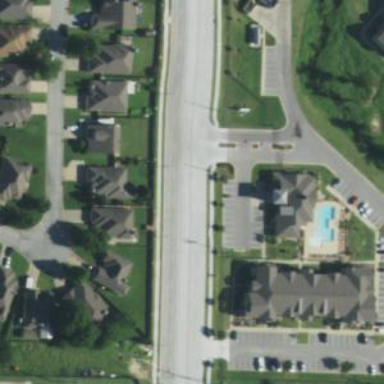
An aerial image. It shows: Living street.